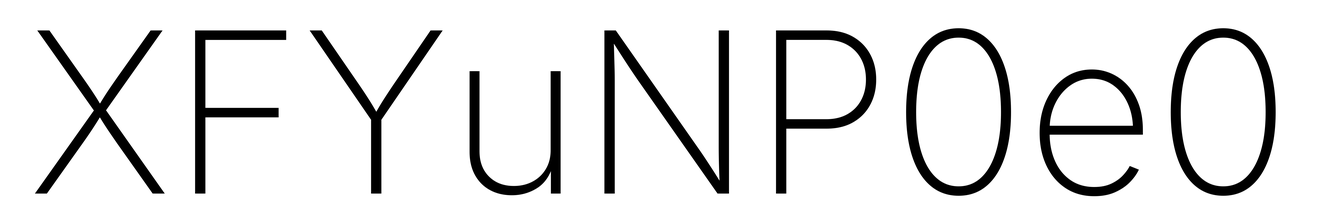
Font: Inter_ExtraLight